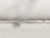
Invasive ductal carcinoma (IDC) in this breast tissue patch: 0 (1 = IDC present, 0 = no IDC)